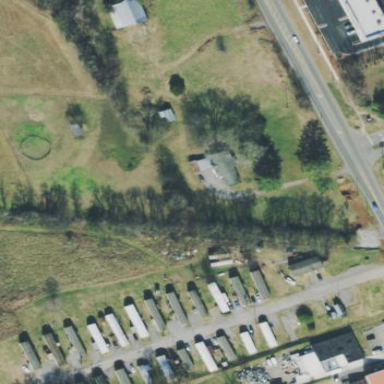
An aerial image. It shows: This image shows residential area designated as trailer park.